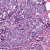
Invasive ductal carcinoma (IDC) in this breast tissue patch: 1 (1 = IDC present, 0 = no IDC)